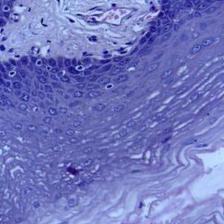
Diagnosis: Normal